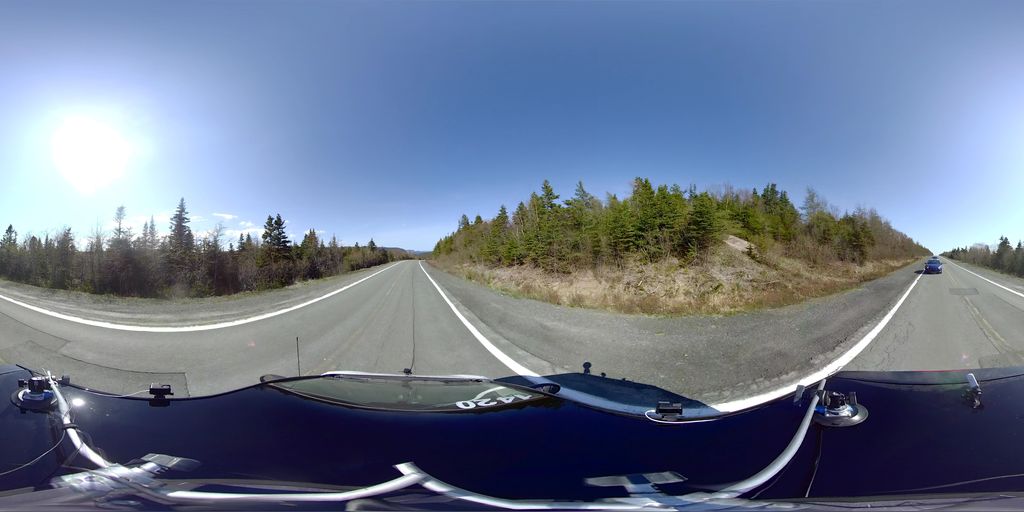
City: st_johns